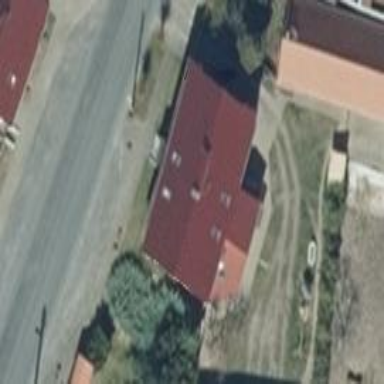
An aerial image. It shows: House with flat red roof.